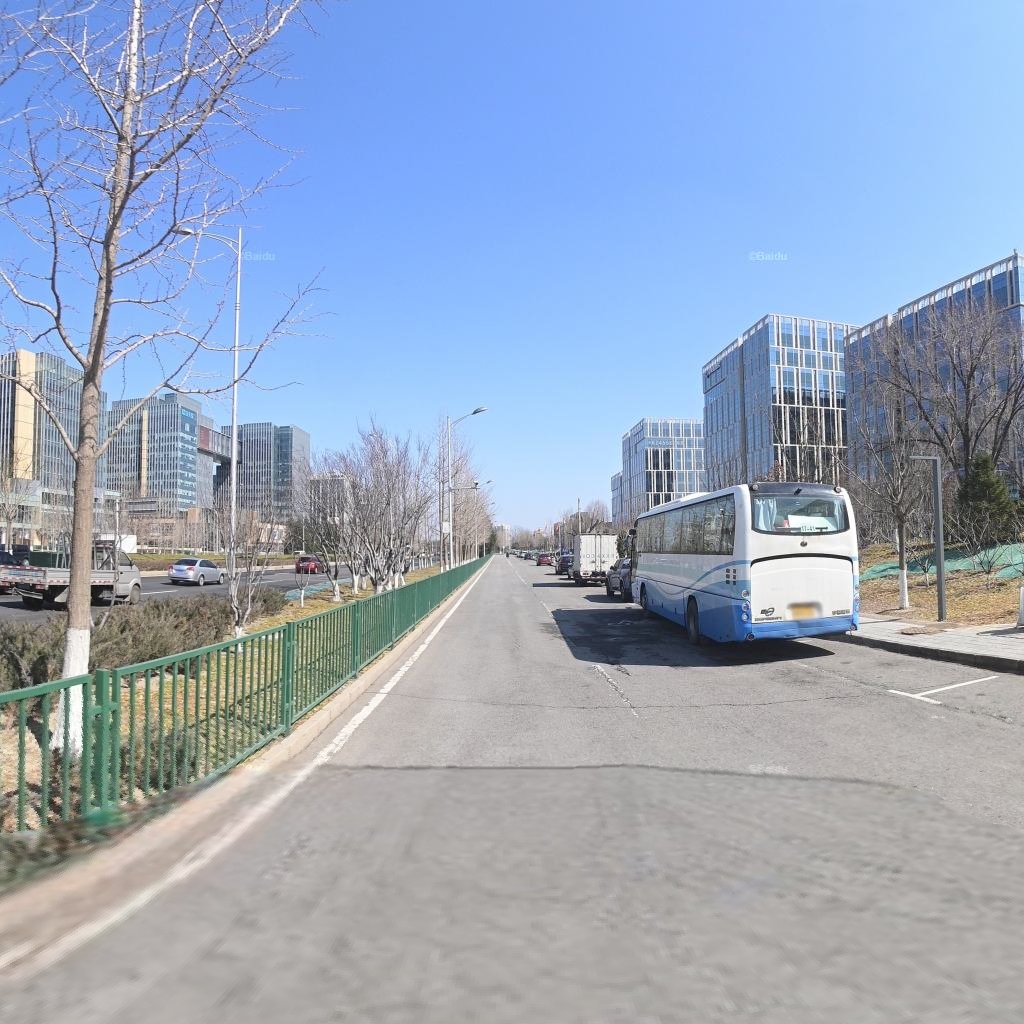
Region: Haidian
Road damage annotations: longitudinal crack, transverse crack